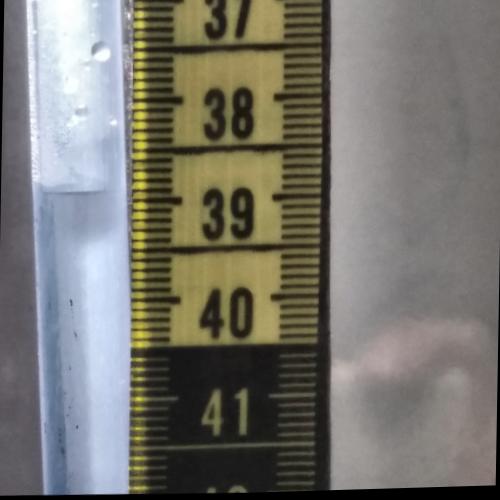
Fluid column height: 38.9 cm